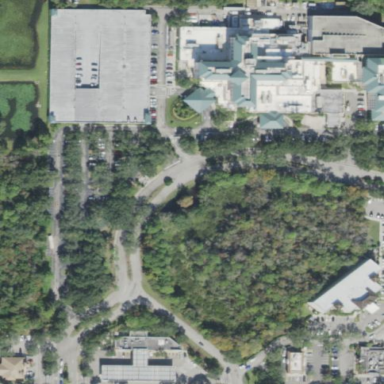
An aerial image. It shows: Healthcare facility identified as hospital.